Interaction volume radius: 5 \u00c5
Interaction volume height: 25 \u00c5
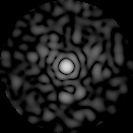
Disorder parameter: 0.8319